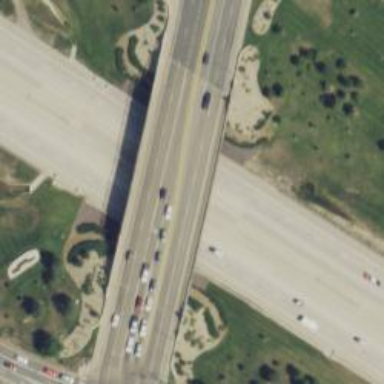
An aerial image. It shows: Asphalt bridge crossing over trunk highway expressway.